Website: macys
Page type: delivery-shipping
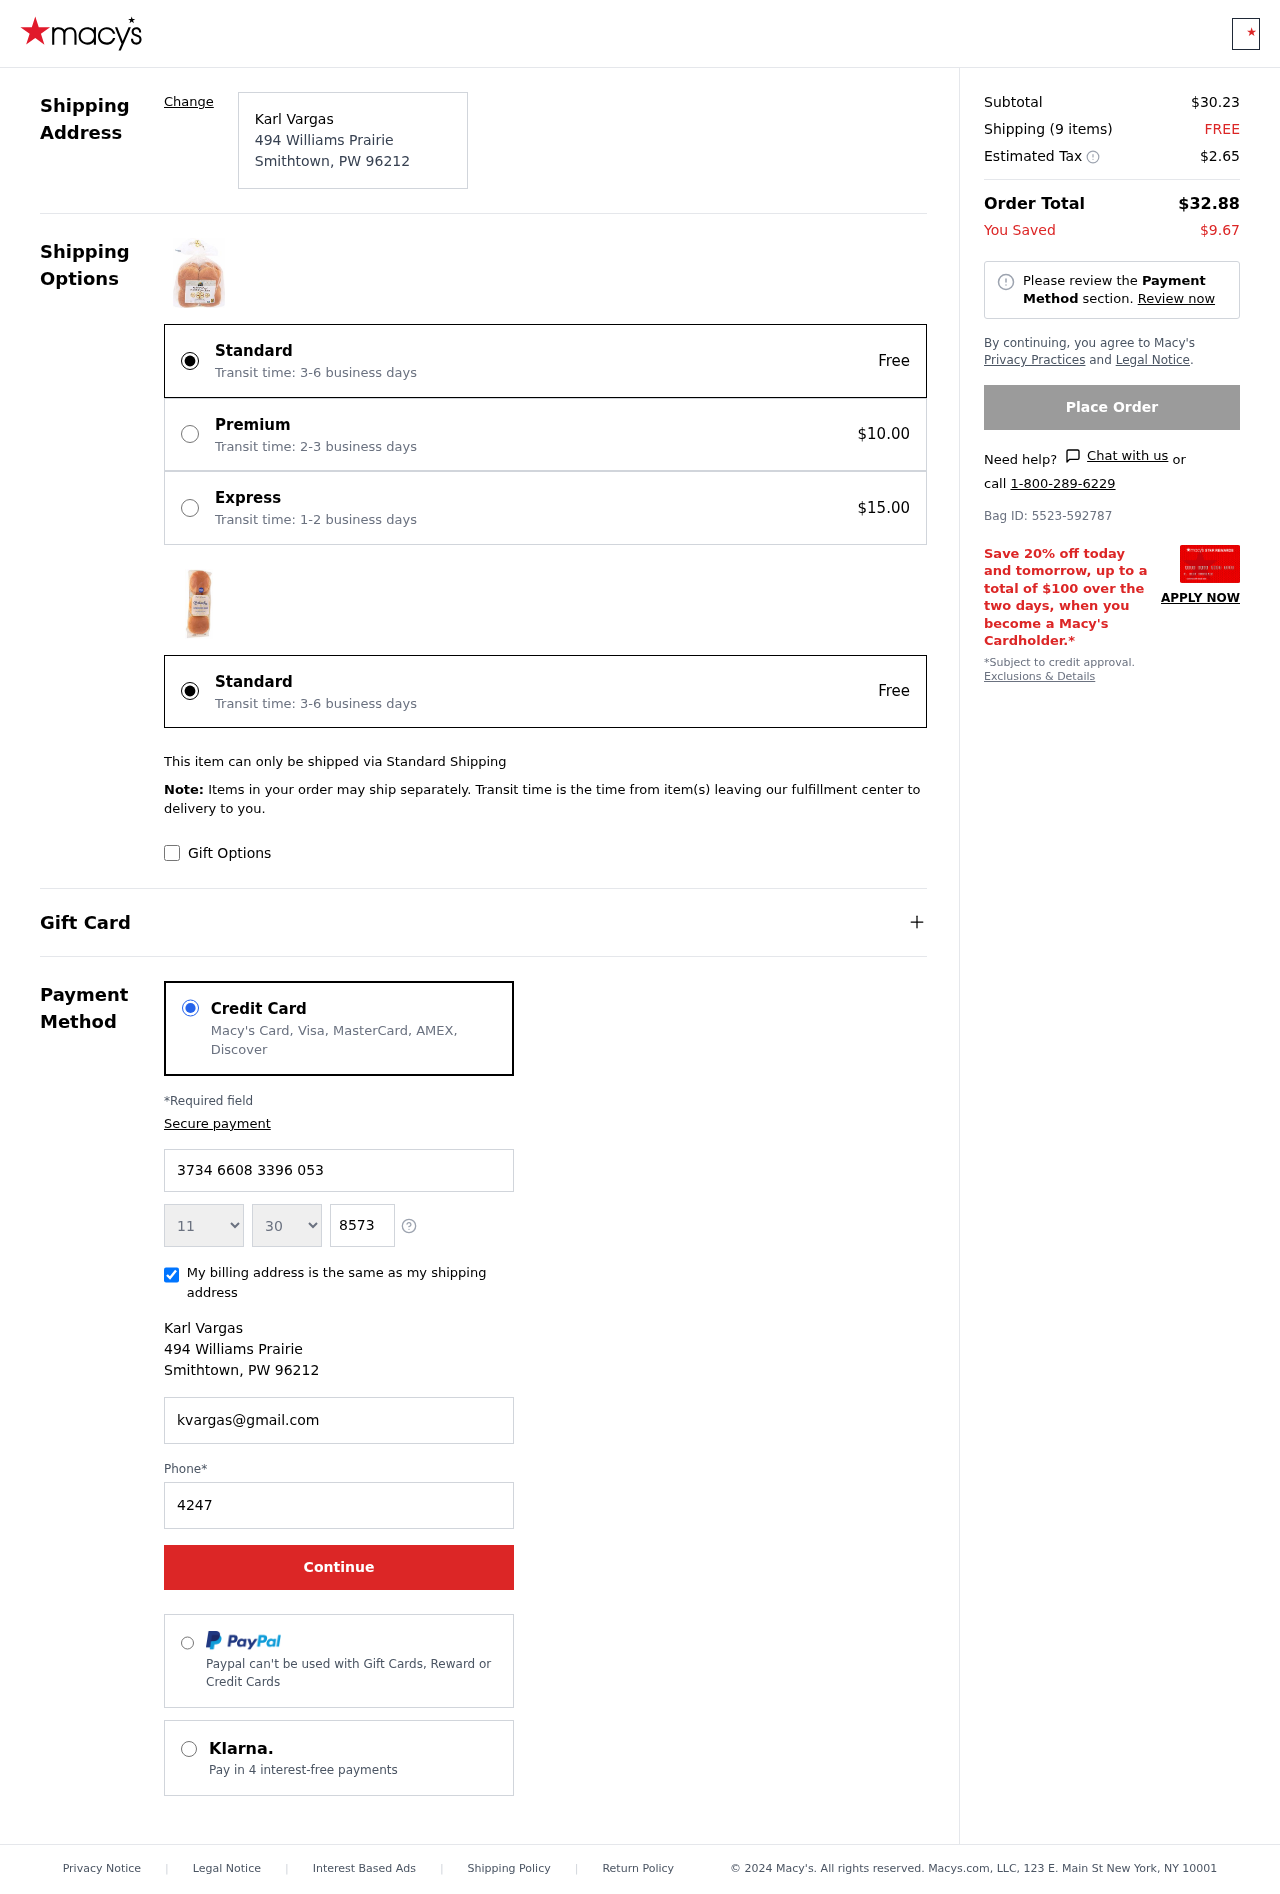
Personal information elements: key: PII_CARD_EXPIRY_MONTH
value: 11
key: PII_CARD_EXPIRY_YEAR
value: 30
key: PII_CITY
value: Smithtown
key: PII_CITY_STATE_ZIP
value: Smithtown, PW 96212
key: PII_FULLNAME
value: Karl Vargas
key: PII_POSTCODE
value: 96212
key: PII_STATE_ABBR
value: PW
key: PII_STREET
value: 494 Williams Prairie
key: PII_CARD_NUMBER
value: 3734 6608 3396 053
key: PII_CARD_CVV
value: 8573
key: PII_EMAIL
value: kvargas@gmail.com
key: PII_PHONE
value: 4247562822
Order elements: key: ORDER_SUBTOTAL
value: $30.23
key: ORDER_NUM_ITEMS
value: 9
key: ORDER_SHIPPING_COST
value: FREE
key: ORDER_TAX
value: $2.65
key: ORDER_TOTAL
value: $32.88
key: ORDER_SAVINGS
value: $9.67
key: ORDER_BAG_ID
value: Bag ID: 5523-592787